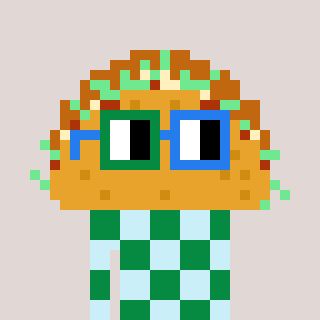
a pixel art character with square green and blue glasses, a taco-shaped head and a cold-colored body on a warm background